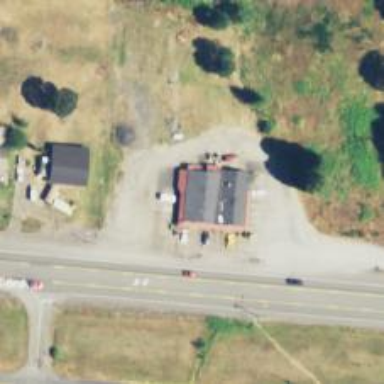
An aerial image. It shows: Convenience shop.